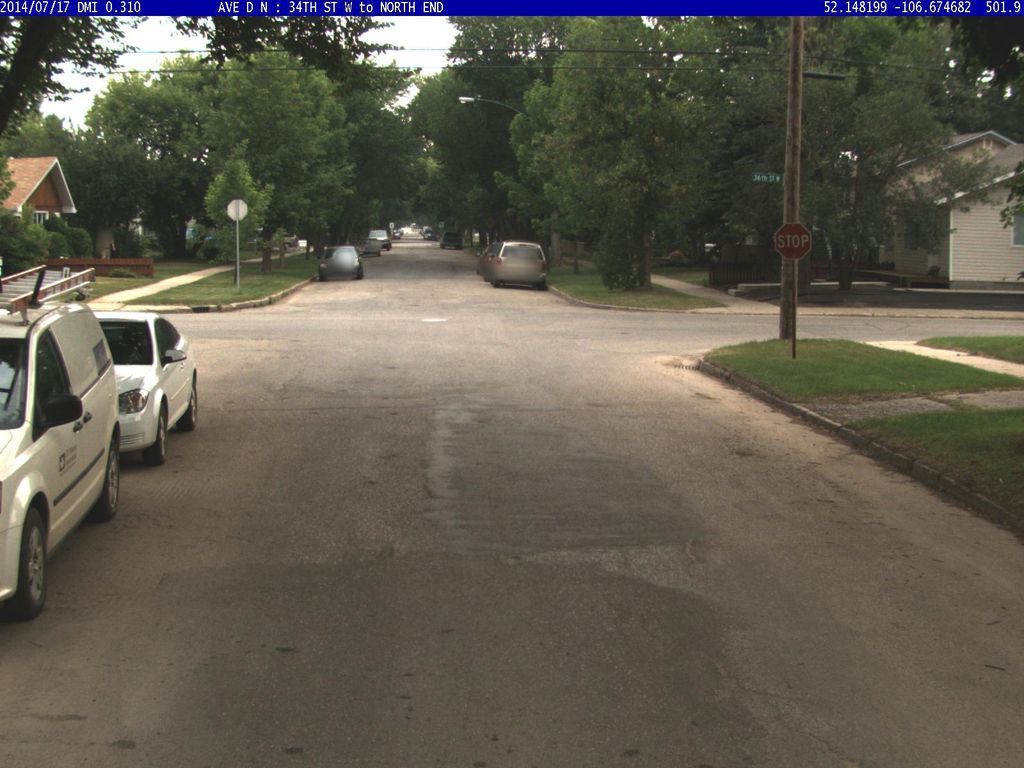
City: saskatoon